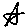
Label: star